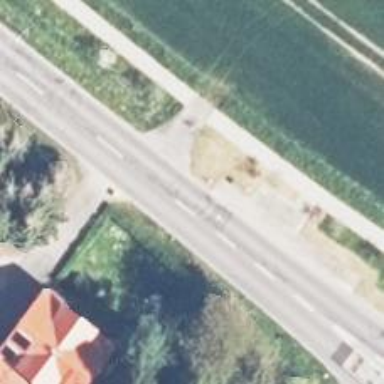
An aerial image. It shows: Tertiary road with asphalt surface.